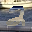
Label: 2